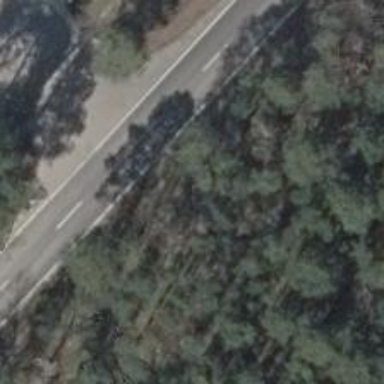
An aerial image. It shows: Secondary road with asphalt surface.